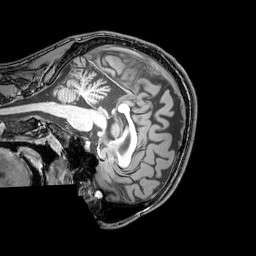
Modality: T1w
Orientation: sagittal
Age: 22
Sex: male
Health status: healthy
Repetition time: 0.081 s
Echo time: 0.037 s